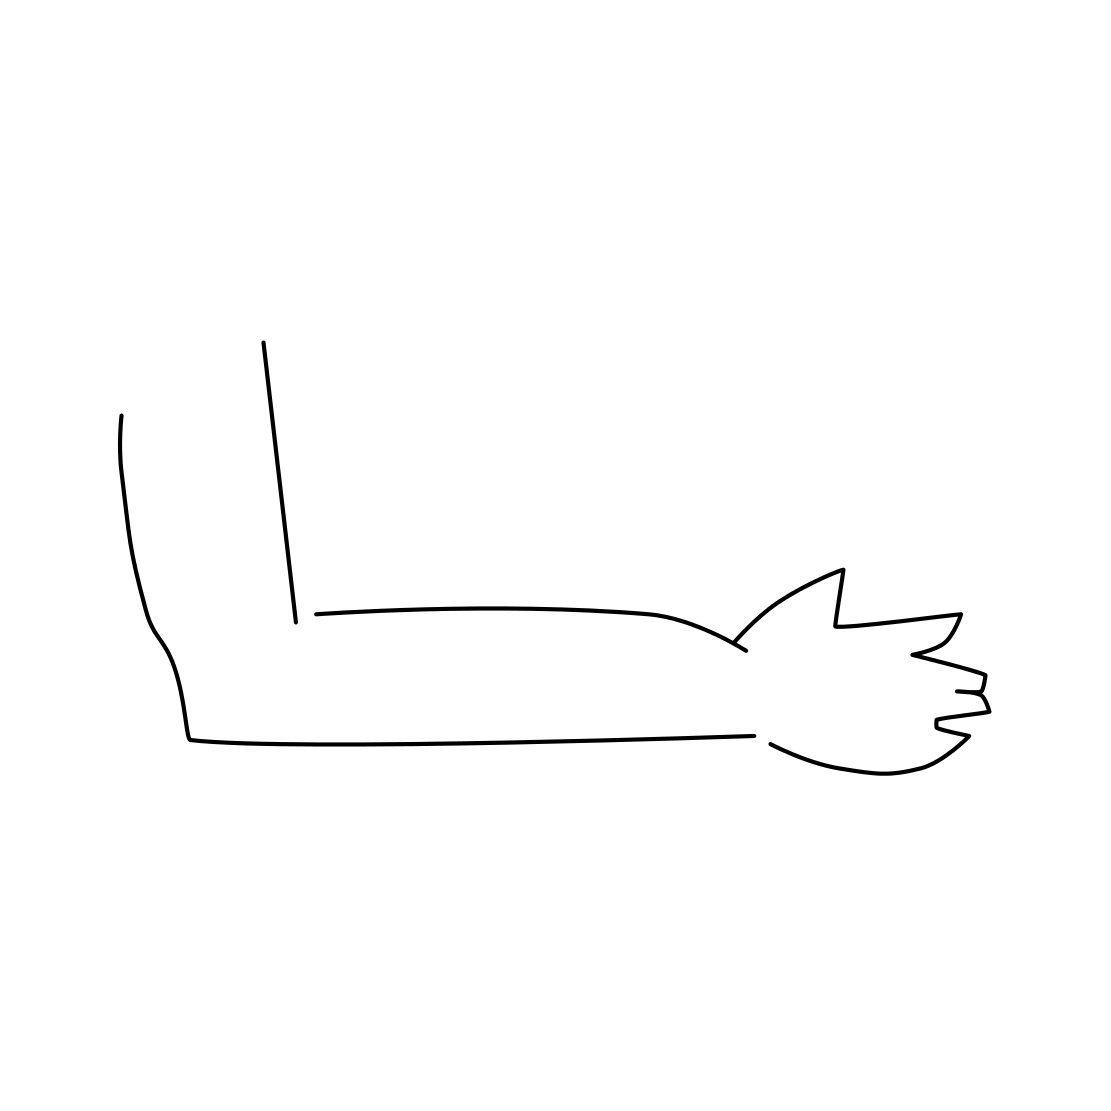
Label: arm